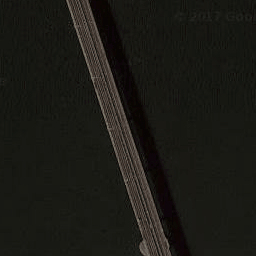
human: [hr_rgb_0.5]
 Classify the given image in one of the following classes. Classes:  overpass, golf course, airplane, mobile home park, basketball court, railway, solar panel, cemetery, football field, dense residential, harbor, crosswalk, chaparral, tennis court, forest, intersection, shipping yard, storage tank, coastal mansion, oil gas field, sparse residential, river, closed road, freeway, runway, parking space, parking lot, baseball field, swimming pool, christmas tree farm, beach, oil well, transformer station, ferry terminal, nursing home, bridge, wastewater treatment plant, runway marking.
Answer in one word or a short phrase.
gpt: bridge